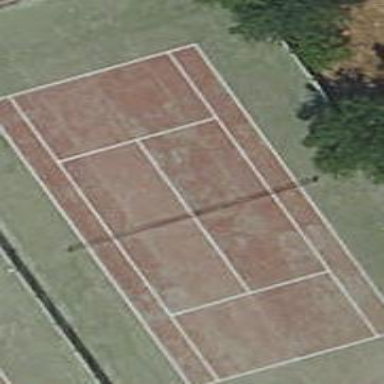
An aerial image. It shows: Tennis court on the leisure land pitch.